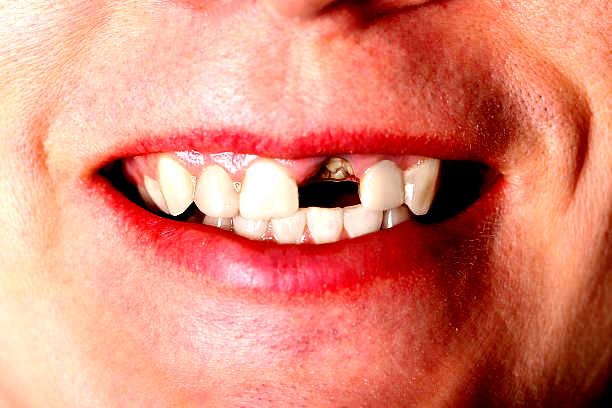
Condition: hypodontia